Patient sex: M
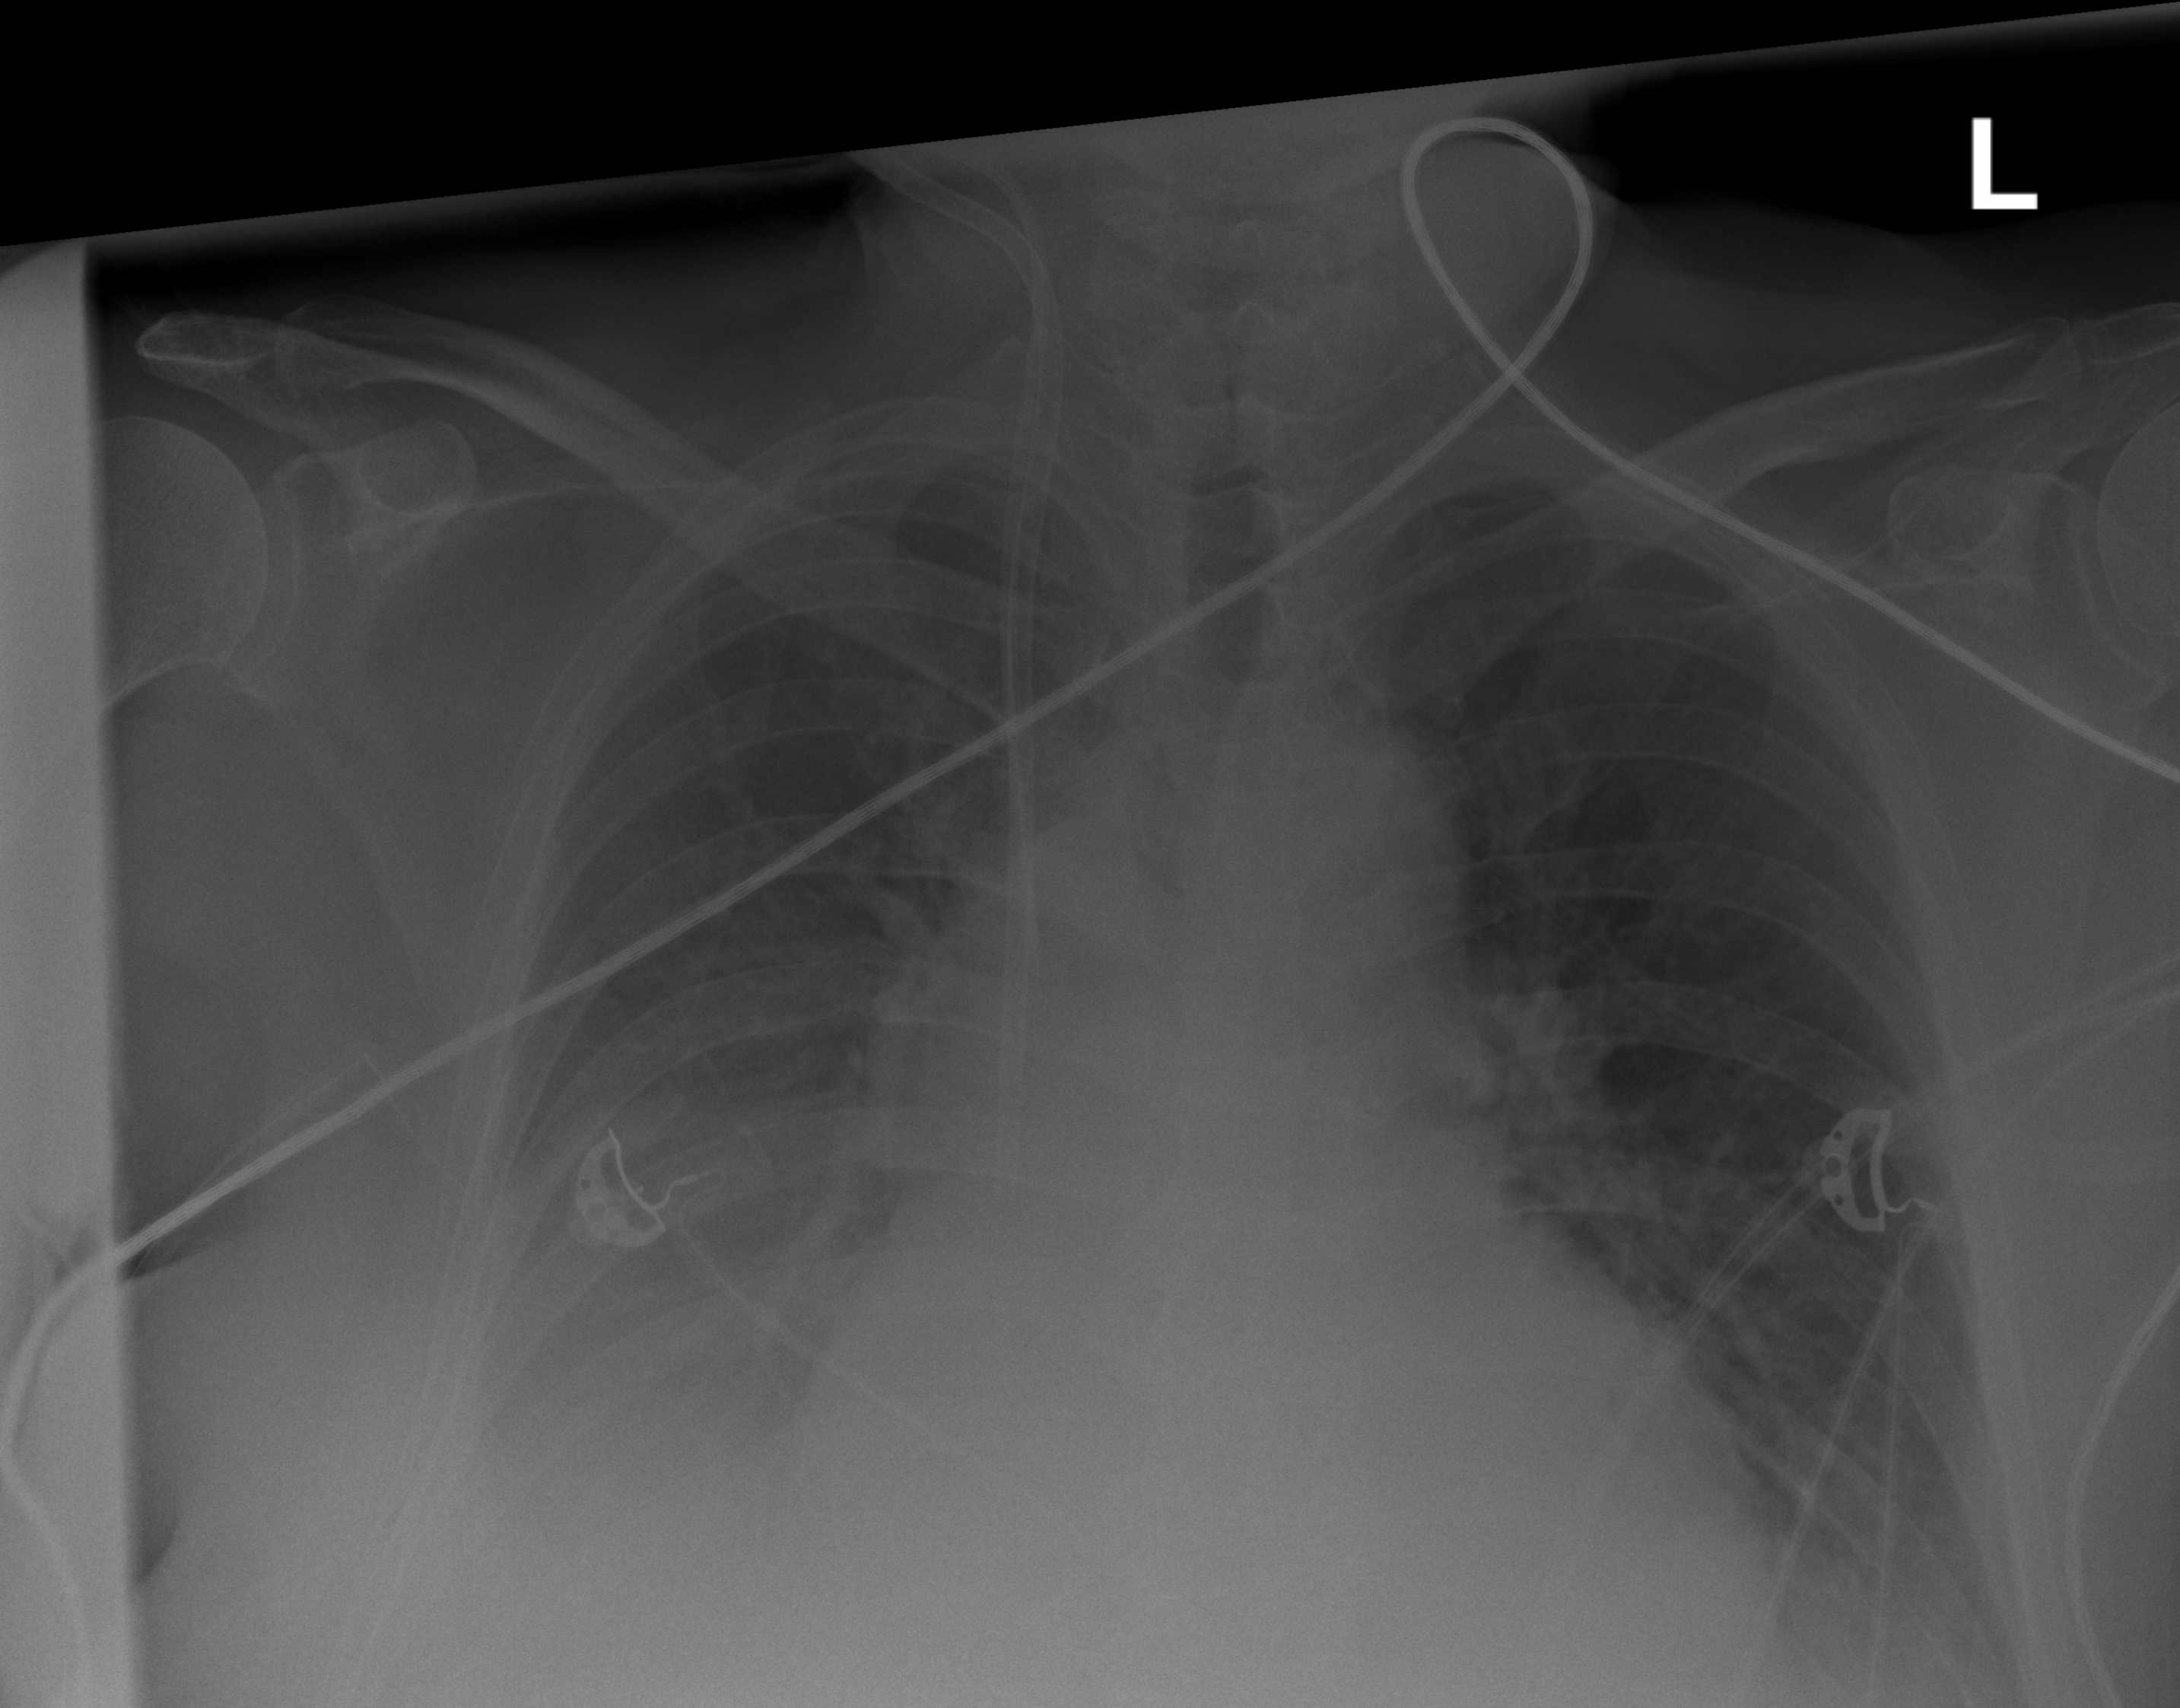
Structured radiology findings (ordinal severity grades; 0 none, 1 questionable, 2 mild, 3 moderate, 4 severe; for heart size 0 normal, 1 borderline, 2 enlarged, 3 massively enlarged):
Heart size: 2
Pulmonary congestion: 2
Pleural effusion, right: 2
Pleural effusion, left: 2
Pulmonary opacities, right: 0
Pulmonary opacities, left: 0
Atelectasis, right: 2
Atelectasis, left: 2